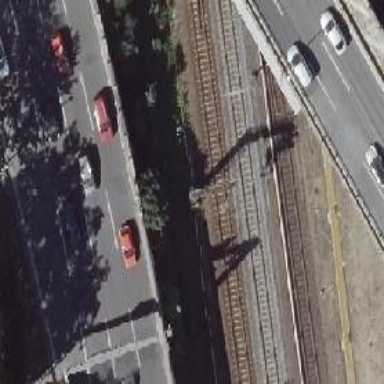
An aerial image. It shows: Railway signal.